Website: apple
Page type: payment
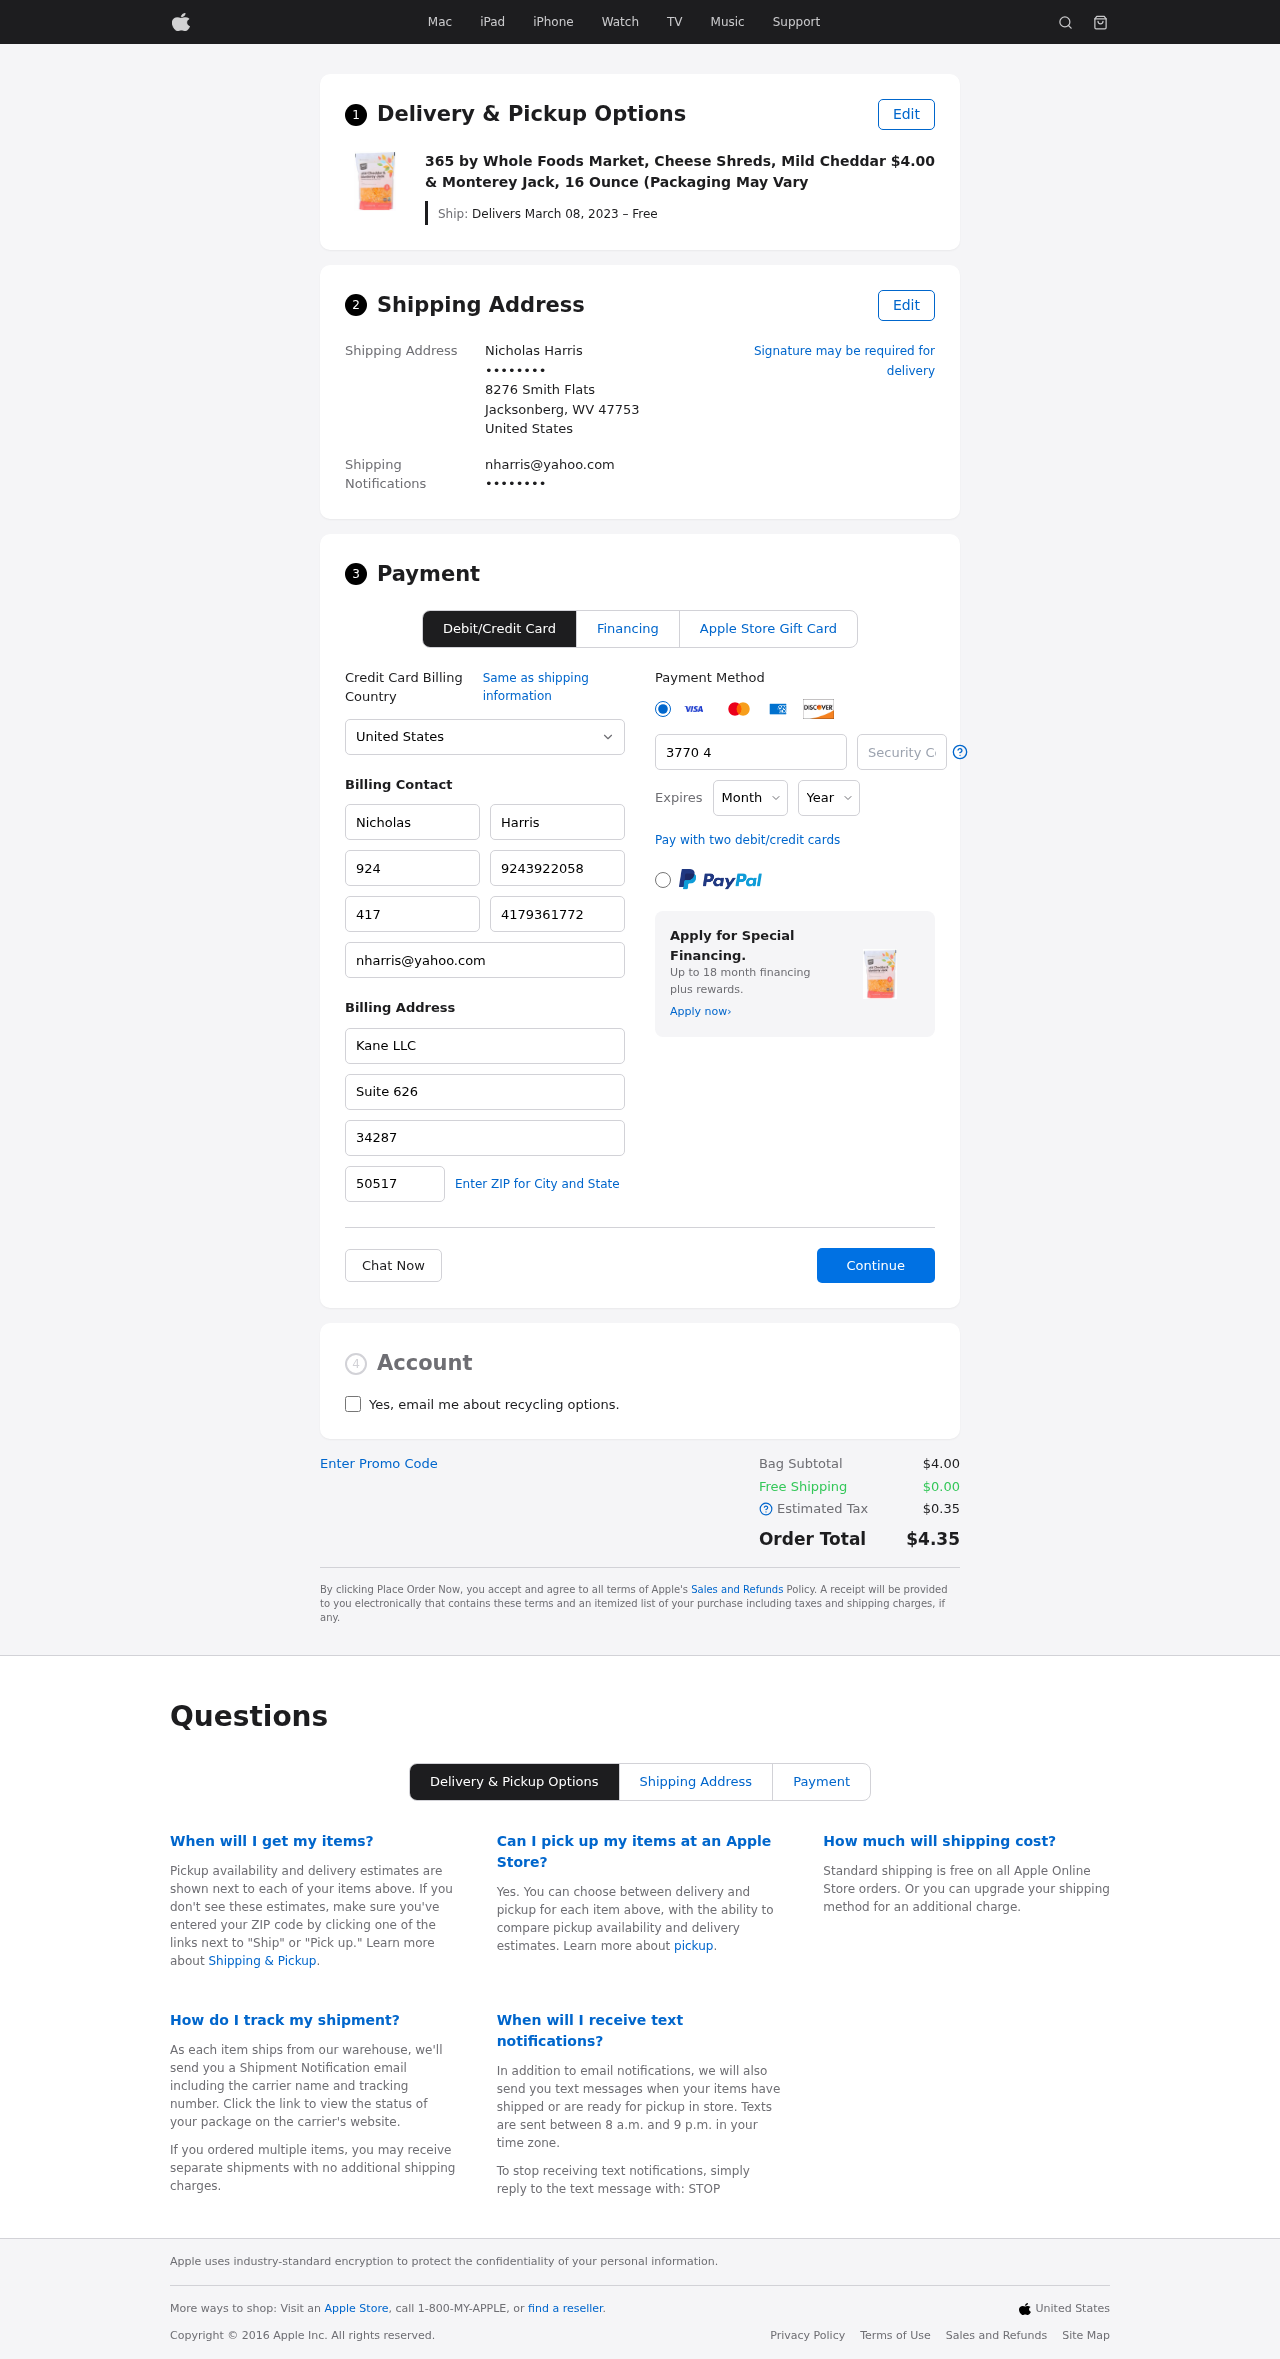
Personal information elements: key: PII_CARD_CVV
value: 3457
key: PII_CARD_EXPIRY_MONTH
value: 11
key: PII_CARD_EXPIRY_YEAR
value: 30
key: PII_CARD_NUMBER
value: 3770 4535 6043 257
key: PII_CITY_STATE_ZIP
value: Jacksonberg, WV 47753
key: PII_COMPANY
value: Kane LLC
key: PII_COUNTRY
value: United States
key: PII_EMAIL
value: nharris@yahoo.com
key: PII_EMAIL2
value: nharris@yahoo.com
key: PII_FIRSTNAME
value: Nicholas
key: PII_FULLNAME
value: Nicholas Harris
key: PII_LASTNAME
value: Harris
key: PII_PHONE3
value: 9243922058
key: PII_PHONE_ALT
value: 4179361772
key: PII_PHONE_ALT_AREA
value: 417
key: PII_PHONE_AREA
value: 924
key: PII_POSTCODE2
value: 50517
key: PII_SECURITY_CODE
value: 34287
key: PII_STREET
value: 8276 Smith Flats
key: PII_STREET2
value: Suite 626
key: PII_PHONE
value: ••••••••
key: PII_PHONE2
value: ••••••••
Product elements: key: PRODUCT1_NAME
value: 365 by Whole Foods Market, Cheese Shreds, Mild Cheddar & Monterey Jack, 16 Ounce (Packaging May Vary
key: PRODUCT1_PRICE
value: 4
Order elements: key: ORDER_DELIVERY_DATE
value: Delivers March 08, 2023 – Free
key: ORDER_SUBTOTAL
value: $4.00
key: ORDER_SHIPPING_COST
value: $0.00
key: ORDER_TAX
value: $0.35
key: ORDER_TOTAL
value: $4.35